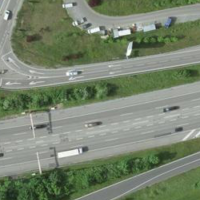
EUNIS habitat code: 57
Species observed at this site:
Tettigonia viridissima
Chorthippus biguttulus
Chorthippus brunneus